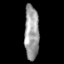
Tissue: skin
Cell type: Fibroblasts
Senescence score: 0.6875
Nuclear area (px): 772
Mean DAPI intensity: 157.26